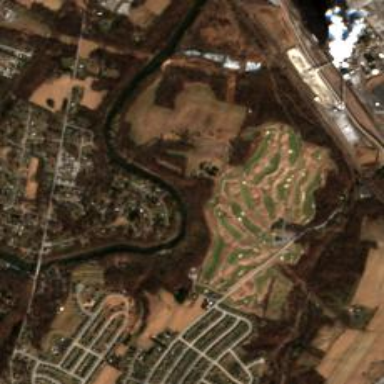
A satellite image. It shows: Golf course.